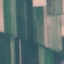
Label: AnnualCrop